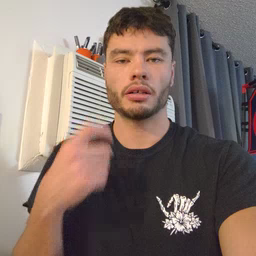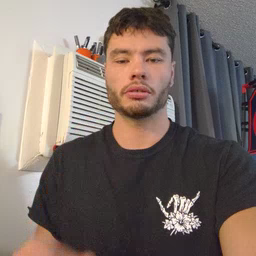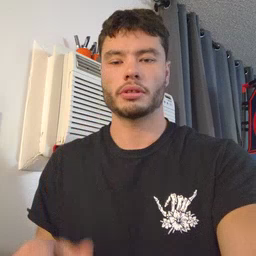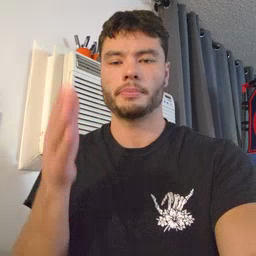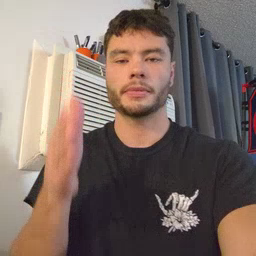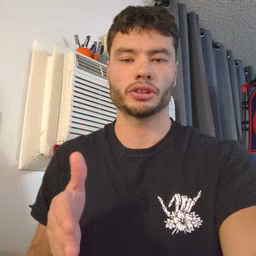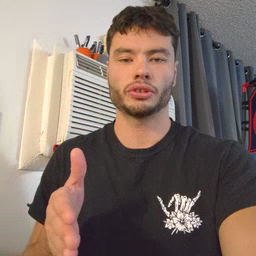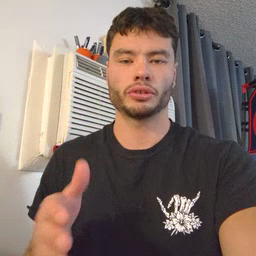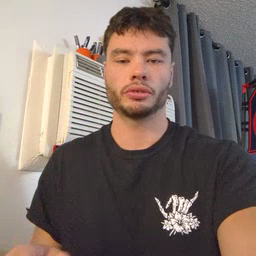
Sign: person